Question: I have the following rotation function:
'''
public void rotate( Actor a ) {
float rotateBy = 30.0f,
newX = ( a.getX() * ( float ) Math.cos( rotateBy ) ) - ( a.getY() * ( float ) Math.sin( rotateBy ) ),
newY = ( a.getX() * ( float ) Math.sin( rotateBy ) ) + ( a.getY() * ( float ) Math.cos( rotateBy ) ),
moveByX = a.getX() - newX, // delta
moveByY = a.getY() - newY, // delta
duration = 1.0f; // 1 second
a.addAction(
Actions.sequence(
Actions.parallel(
Actions.rotateBy( rotateBy, duration ),
Actions.moveBy( moveByX, moveByY, duration )
)
)
);
}
'''
But it seems the and values are not accurate.
The goal is to figure out what the new x,y would be after rotation, and move up by that much so that it still maintains the same y as before it was rotated.

Also, my Actor's draw method:
'''
@Override
public void draw( Batch batch, float parentAlpha ) {
batch.draw( texture, getX(), getY(), getWidth()/2, getHeight()/2, getWidth(), getHeight(), getScaleX(), getScaleY(), getRotation() );
}
'''
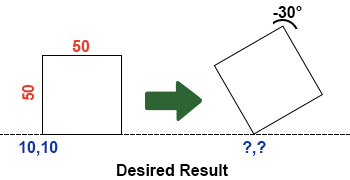
Answer: This is the way I would do it: first the origin of the actor must be the center of the square, then rotate the actor on its center and you will see something like this

The red line represent the y-offset that the actor needs to be moved up in order to follow the floor, as you can see this y-offset increases and decreases (so maybe you can't use Actions.moveBy because this move it along a linear way and your path isn't linear, see the blue line) so
'''
Vector2 pos = new Vector2();
public void rotate(float delta, Actor a) {
a.rotateBy(angularSpeed*delta);
pos.x += linearSpeed*delta;
a.setPosition(pos.x,pos.y+yOffset(a.getRotation());
}
'''
yOffset is the function that describes the lenght of the red line based on the square rotation angle:
'''
public float yOffset(float angle) {
angle %= Math.PI/2;
return (float) Math.abs(squareSize*(Math.sin((Math.PI/4+angle))-Math.sin(Math.PI/4)));
}
'''
All angles are in radians.